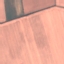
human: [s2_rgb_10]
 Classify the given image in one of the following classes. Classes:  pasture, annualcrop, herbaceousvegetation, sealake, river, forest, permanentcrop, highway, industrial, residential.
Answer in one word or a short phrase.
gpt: AnnualCrop